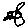
Label: bird